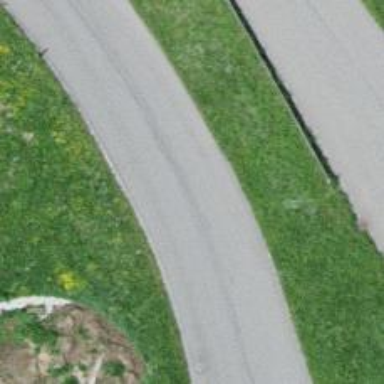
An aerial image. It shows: Residential road with asphalt surface.